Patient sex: M
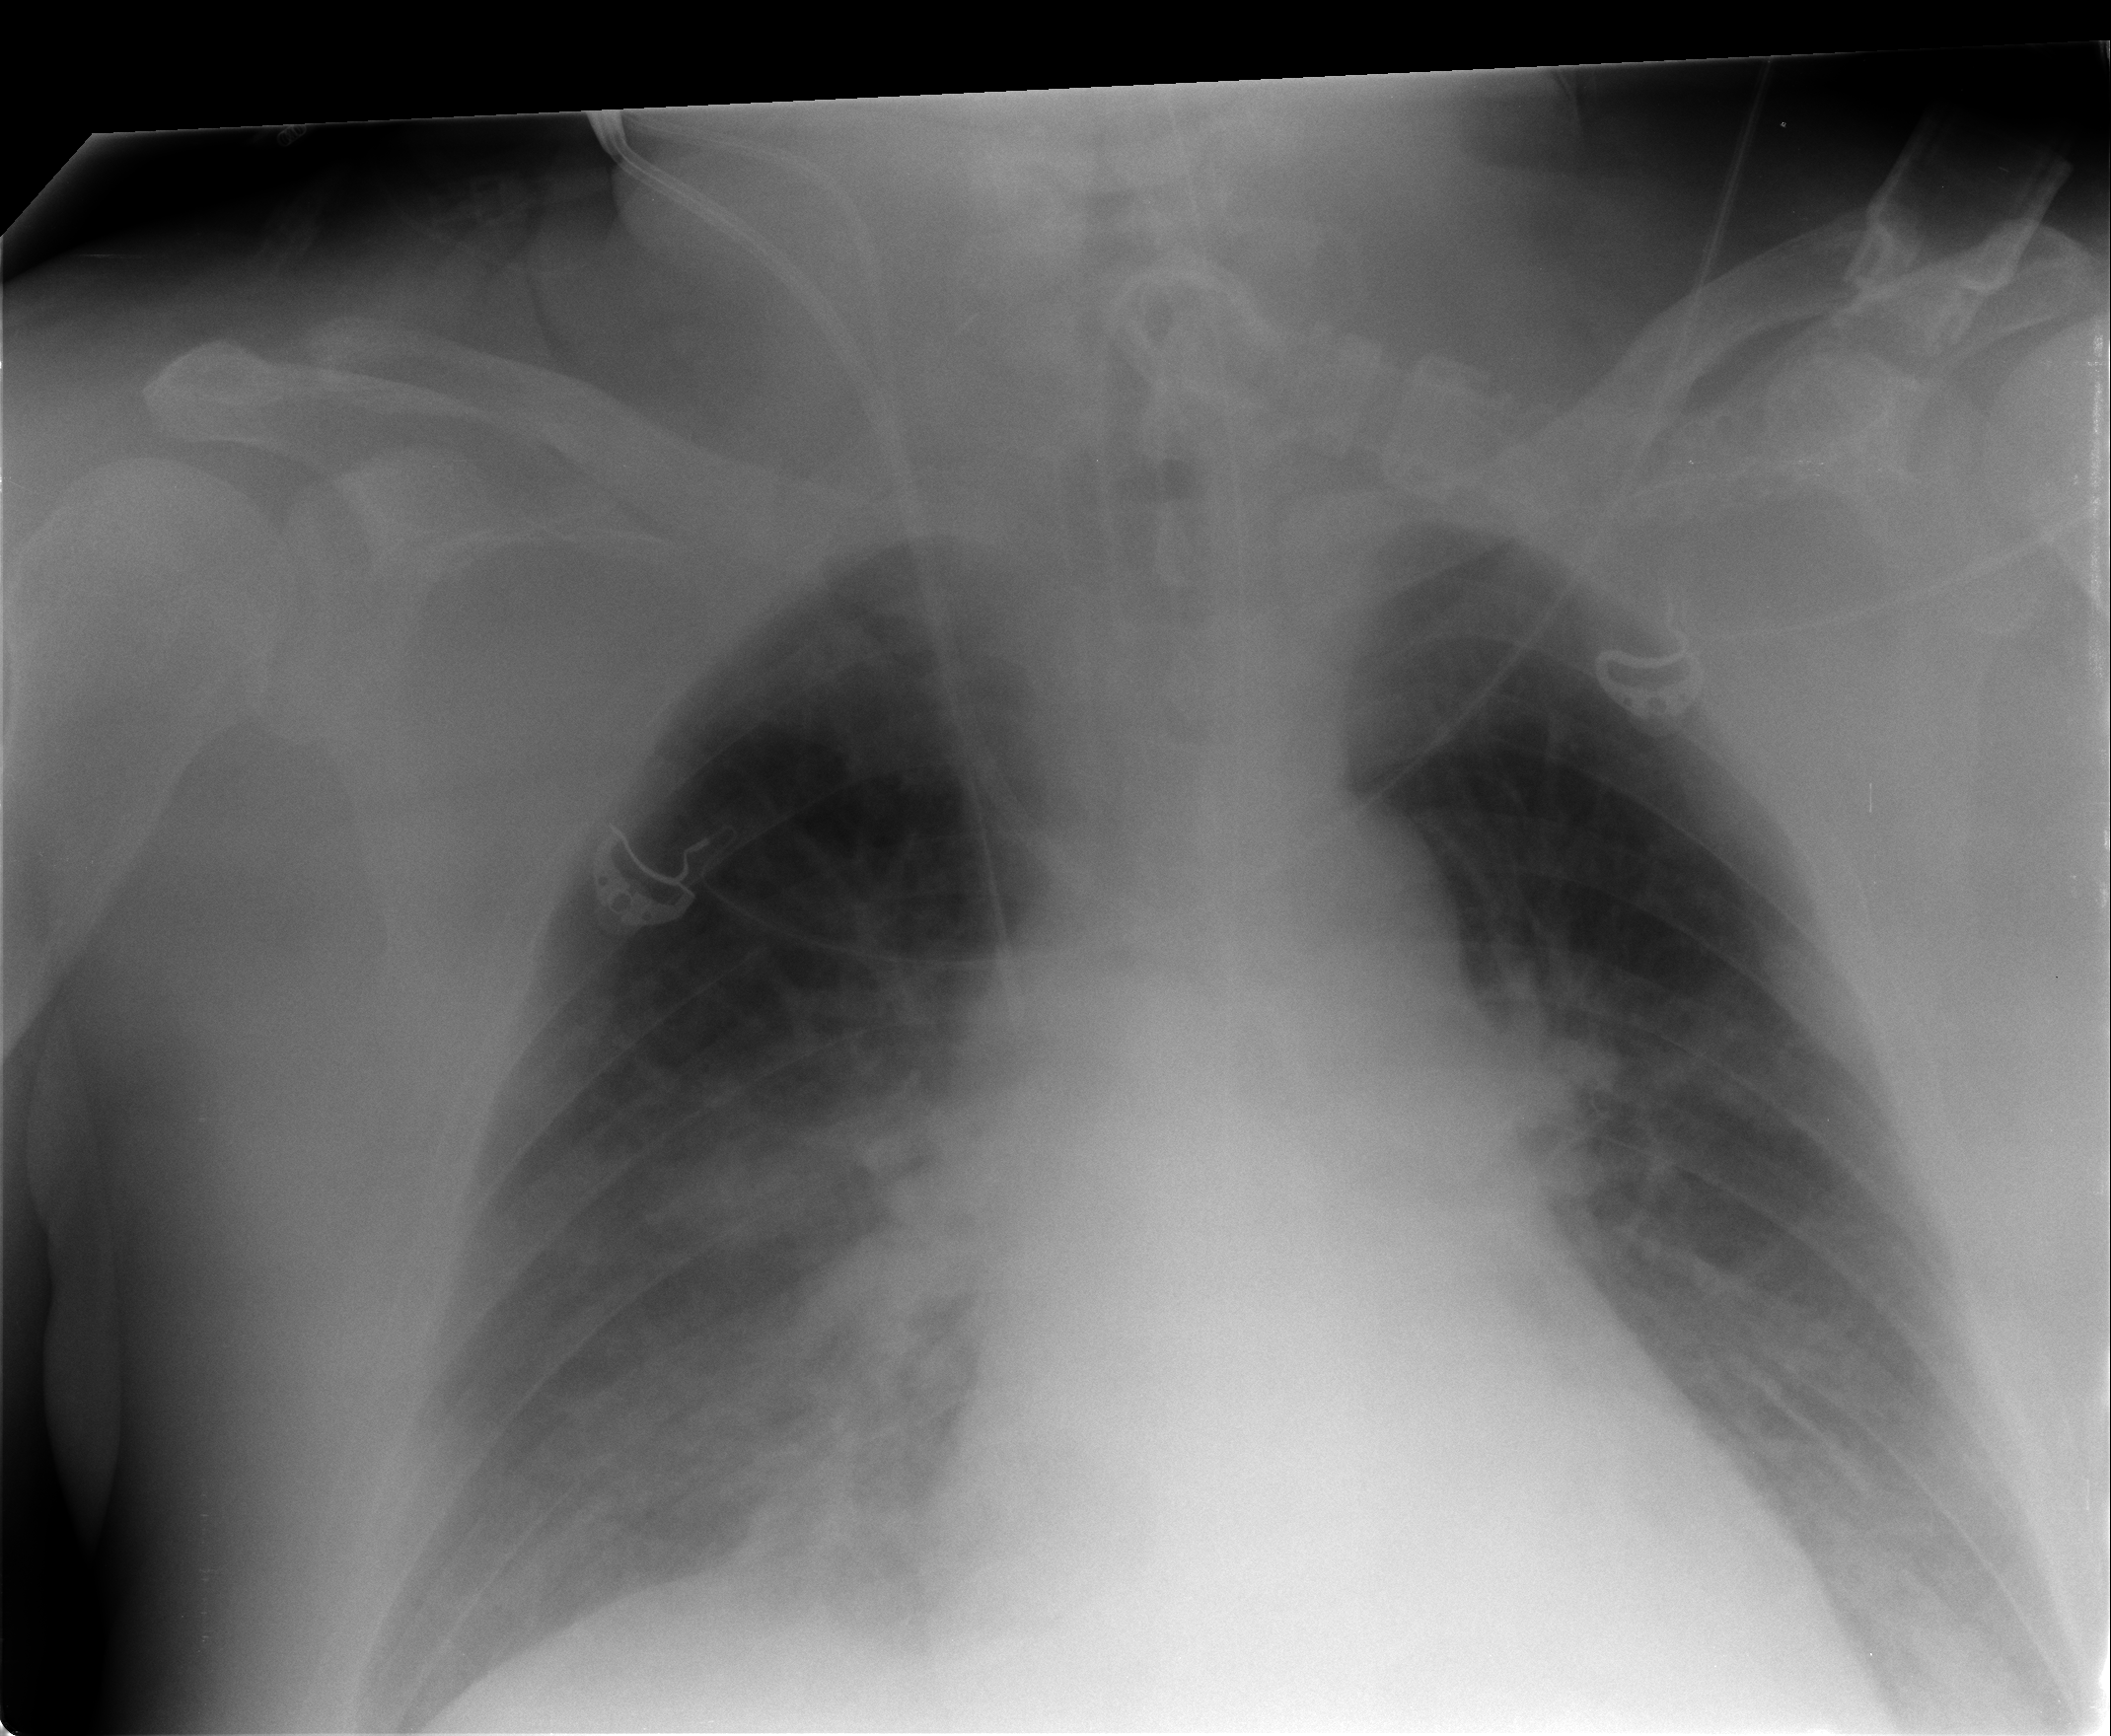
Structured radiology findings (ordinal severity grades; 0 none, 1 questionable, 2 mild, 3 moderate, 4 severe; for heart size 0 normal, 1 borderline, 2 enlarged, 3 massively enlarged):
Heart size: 2
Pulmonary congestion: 2
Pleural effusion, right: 2
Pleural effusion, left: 0
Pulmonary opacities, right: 0
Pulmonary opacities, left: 0
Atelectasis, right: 2
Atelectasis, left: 2